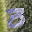
Label: 3